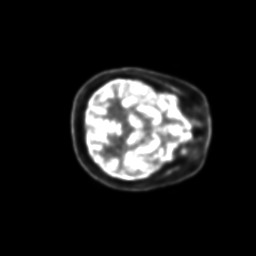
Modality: PET
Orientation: axial
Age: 23
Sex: male
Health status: ill